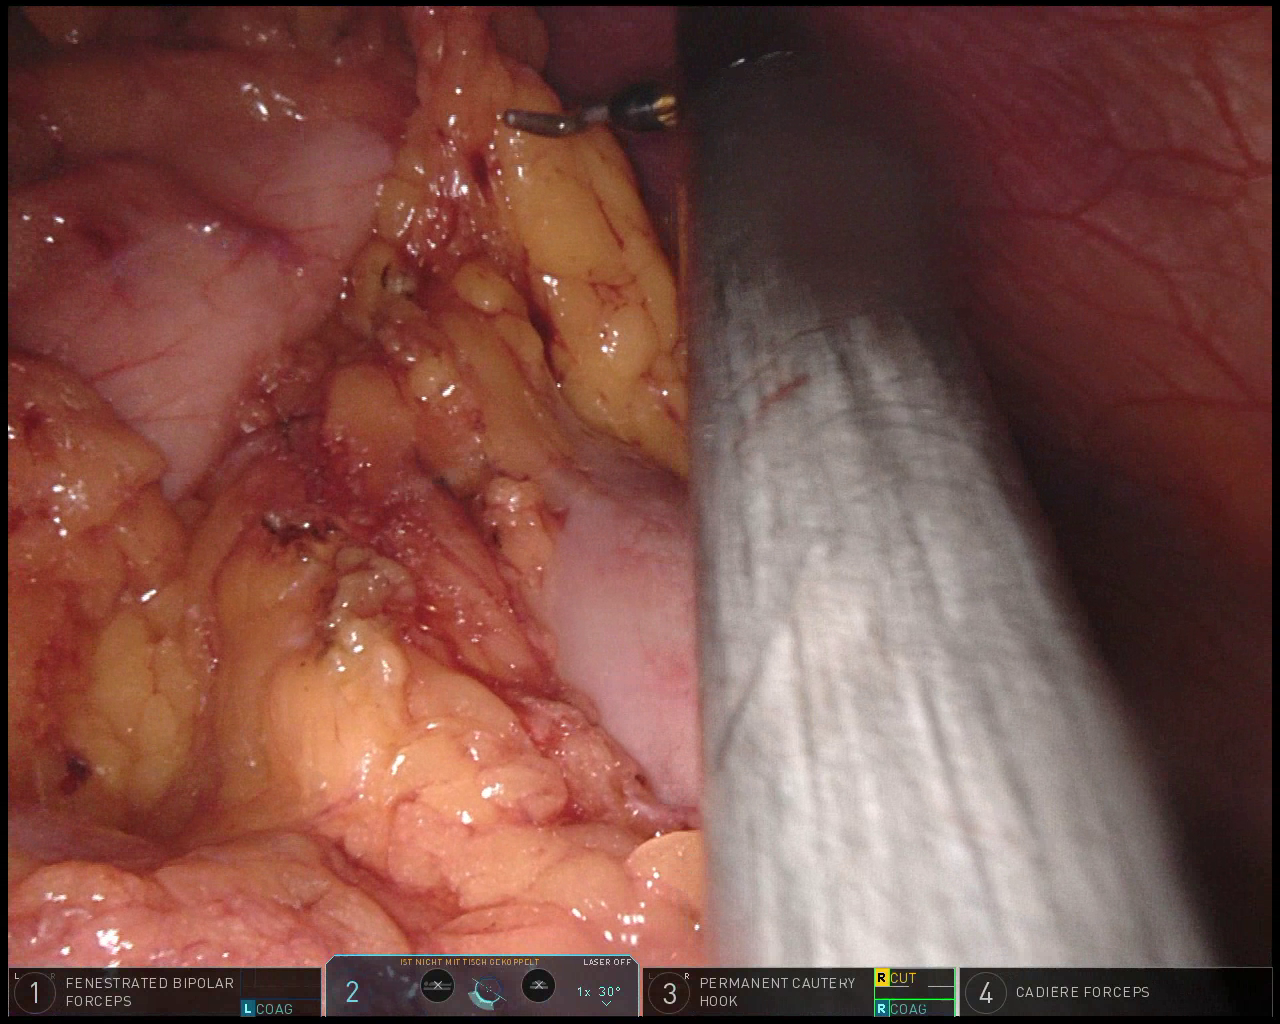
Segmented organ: stomach
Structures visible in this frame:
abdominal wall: yes
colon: yes
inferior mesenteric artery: no
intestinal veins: no
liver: no
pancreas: no
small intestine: no
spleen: no
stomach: yes
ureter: no
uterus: no
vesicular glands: no